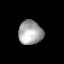
Tissue: lung
Cell type: Endothelial cells
Senescence score: 0.2303
Nuclear area (px): 561
Mean DAPI intensity: 168.094